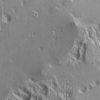
Label: not_dusty